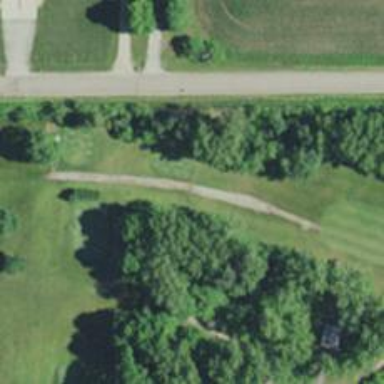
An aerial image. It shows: Service road used as golf cart path.